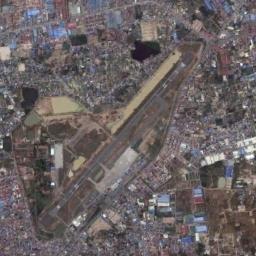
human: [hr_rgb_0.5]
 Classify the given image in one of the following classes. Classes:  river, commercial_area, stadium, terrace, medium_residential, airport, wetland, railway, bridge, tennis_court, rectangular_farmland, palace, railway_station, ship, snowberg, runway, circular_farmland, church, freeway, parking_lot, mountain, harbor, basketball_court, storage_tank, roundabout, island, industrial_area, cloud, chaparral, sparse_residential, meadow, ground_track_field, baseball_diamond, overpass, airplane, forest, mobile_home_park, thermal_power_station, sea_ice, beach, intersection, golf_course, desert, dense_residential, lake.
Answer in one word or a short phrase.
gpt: airport